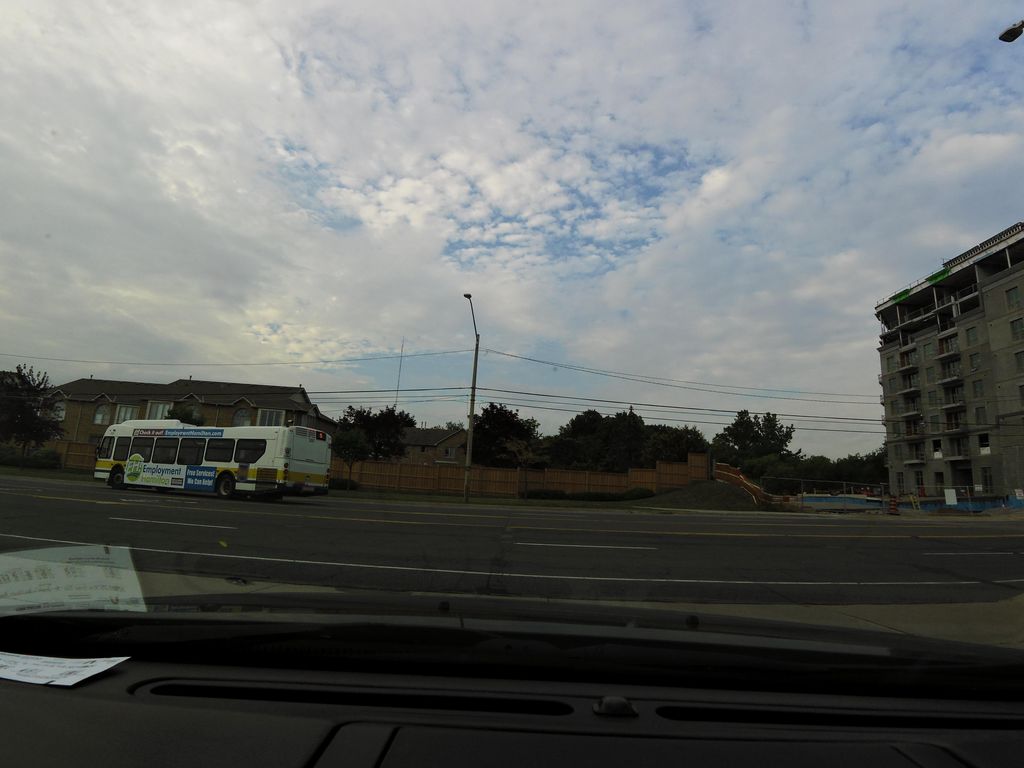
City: hamilton